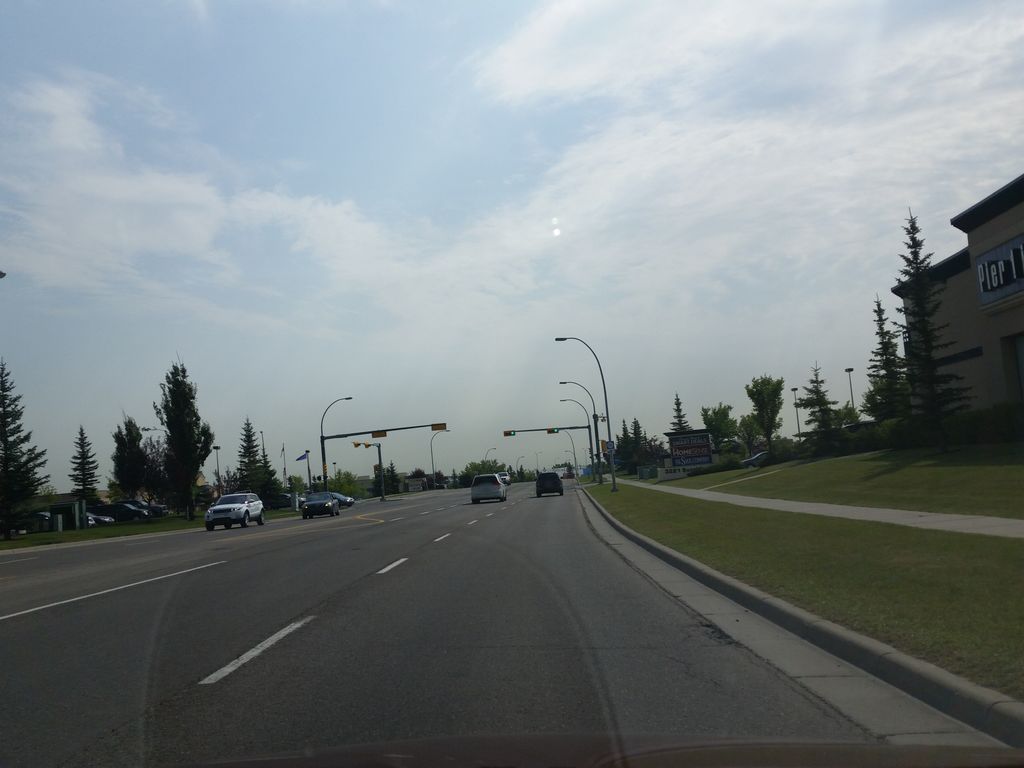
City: calgary